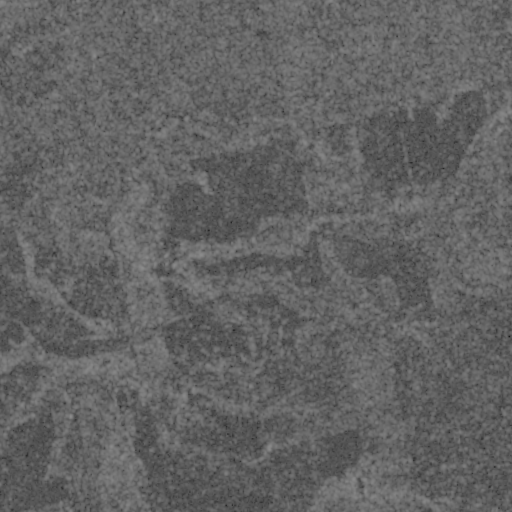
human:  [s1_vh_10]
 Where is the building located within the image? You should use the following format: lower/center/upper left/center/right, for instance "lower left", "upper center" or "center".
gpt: The building is located in the center left of the image.
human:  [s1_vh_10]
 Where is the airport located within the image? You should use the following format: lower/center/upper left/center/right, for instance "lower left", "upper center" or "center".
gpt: There is no airport in the image.

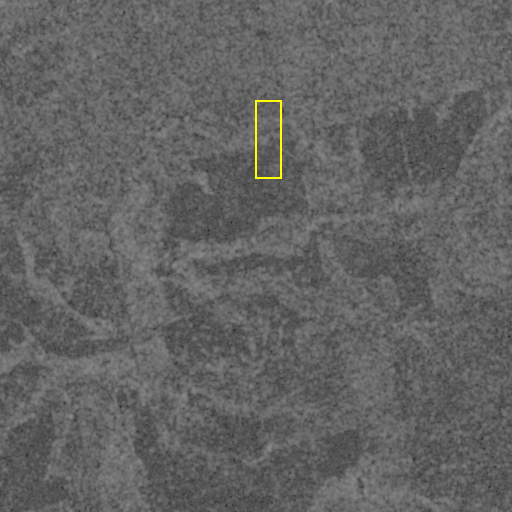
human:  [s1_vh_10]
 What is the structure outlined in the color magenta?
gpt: There is no magenta outline.
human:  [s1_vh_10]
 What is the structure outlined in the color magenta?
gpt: There is no structure outlined in magenta.